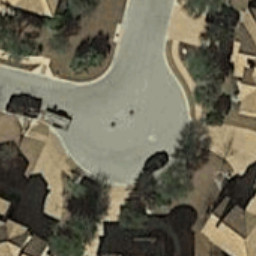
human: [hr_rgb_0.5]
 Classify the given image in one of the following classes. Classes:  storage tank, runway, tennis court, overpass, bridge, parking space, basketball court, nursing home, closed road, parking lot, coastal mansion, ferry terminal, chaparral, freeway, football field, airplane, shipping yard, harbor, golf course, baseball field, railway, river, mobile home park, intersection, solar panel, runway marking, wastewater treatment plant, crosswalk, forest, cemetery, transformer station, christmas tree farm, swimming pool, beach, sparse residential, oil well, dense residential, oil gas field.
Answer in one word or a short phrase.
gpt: closed road